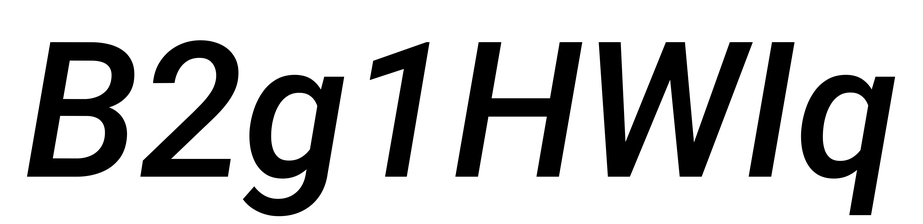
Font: Roboto-Italic_Medium_Italic